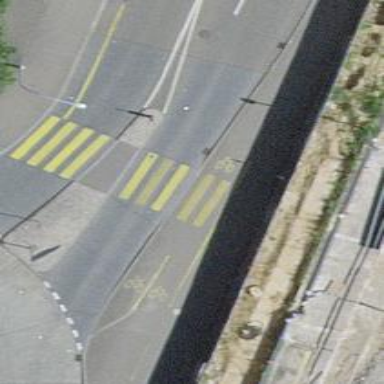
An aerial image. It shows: Kerb serving as barrier.